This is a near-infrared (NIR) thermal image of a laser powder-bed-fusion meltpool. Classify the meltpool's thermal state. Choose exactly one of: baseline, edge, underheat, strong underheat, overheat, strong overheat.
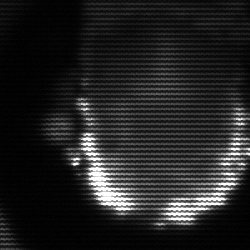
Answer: baseline